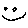
Label: smiley face